Field crop: maize
Growth stage: 2
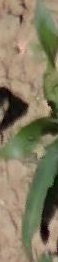
Species: maize